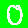
Digit: 0